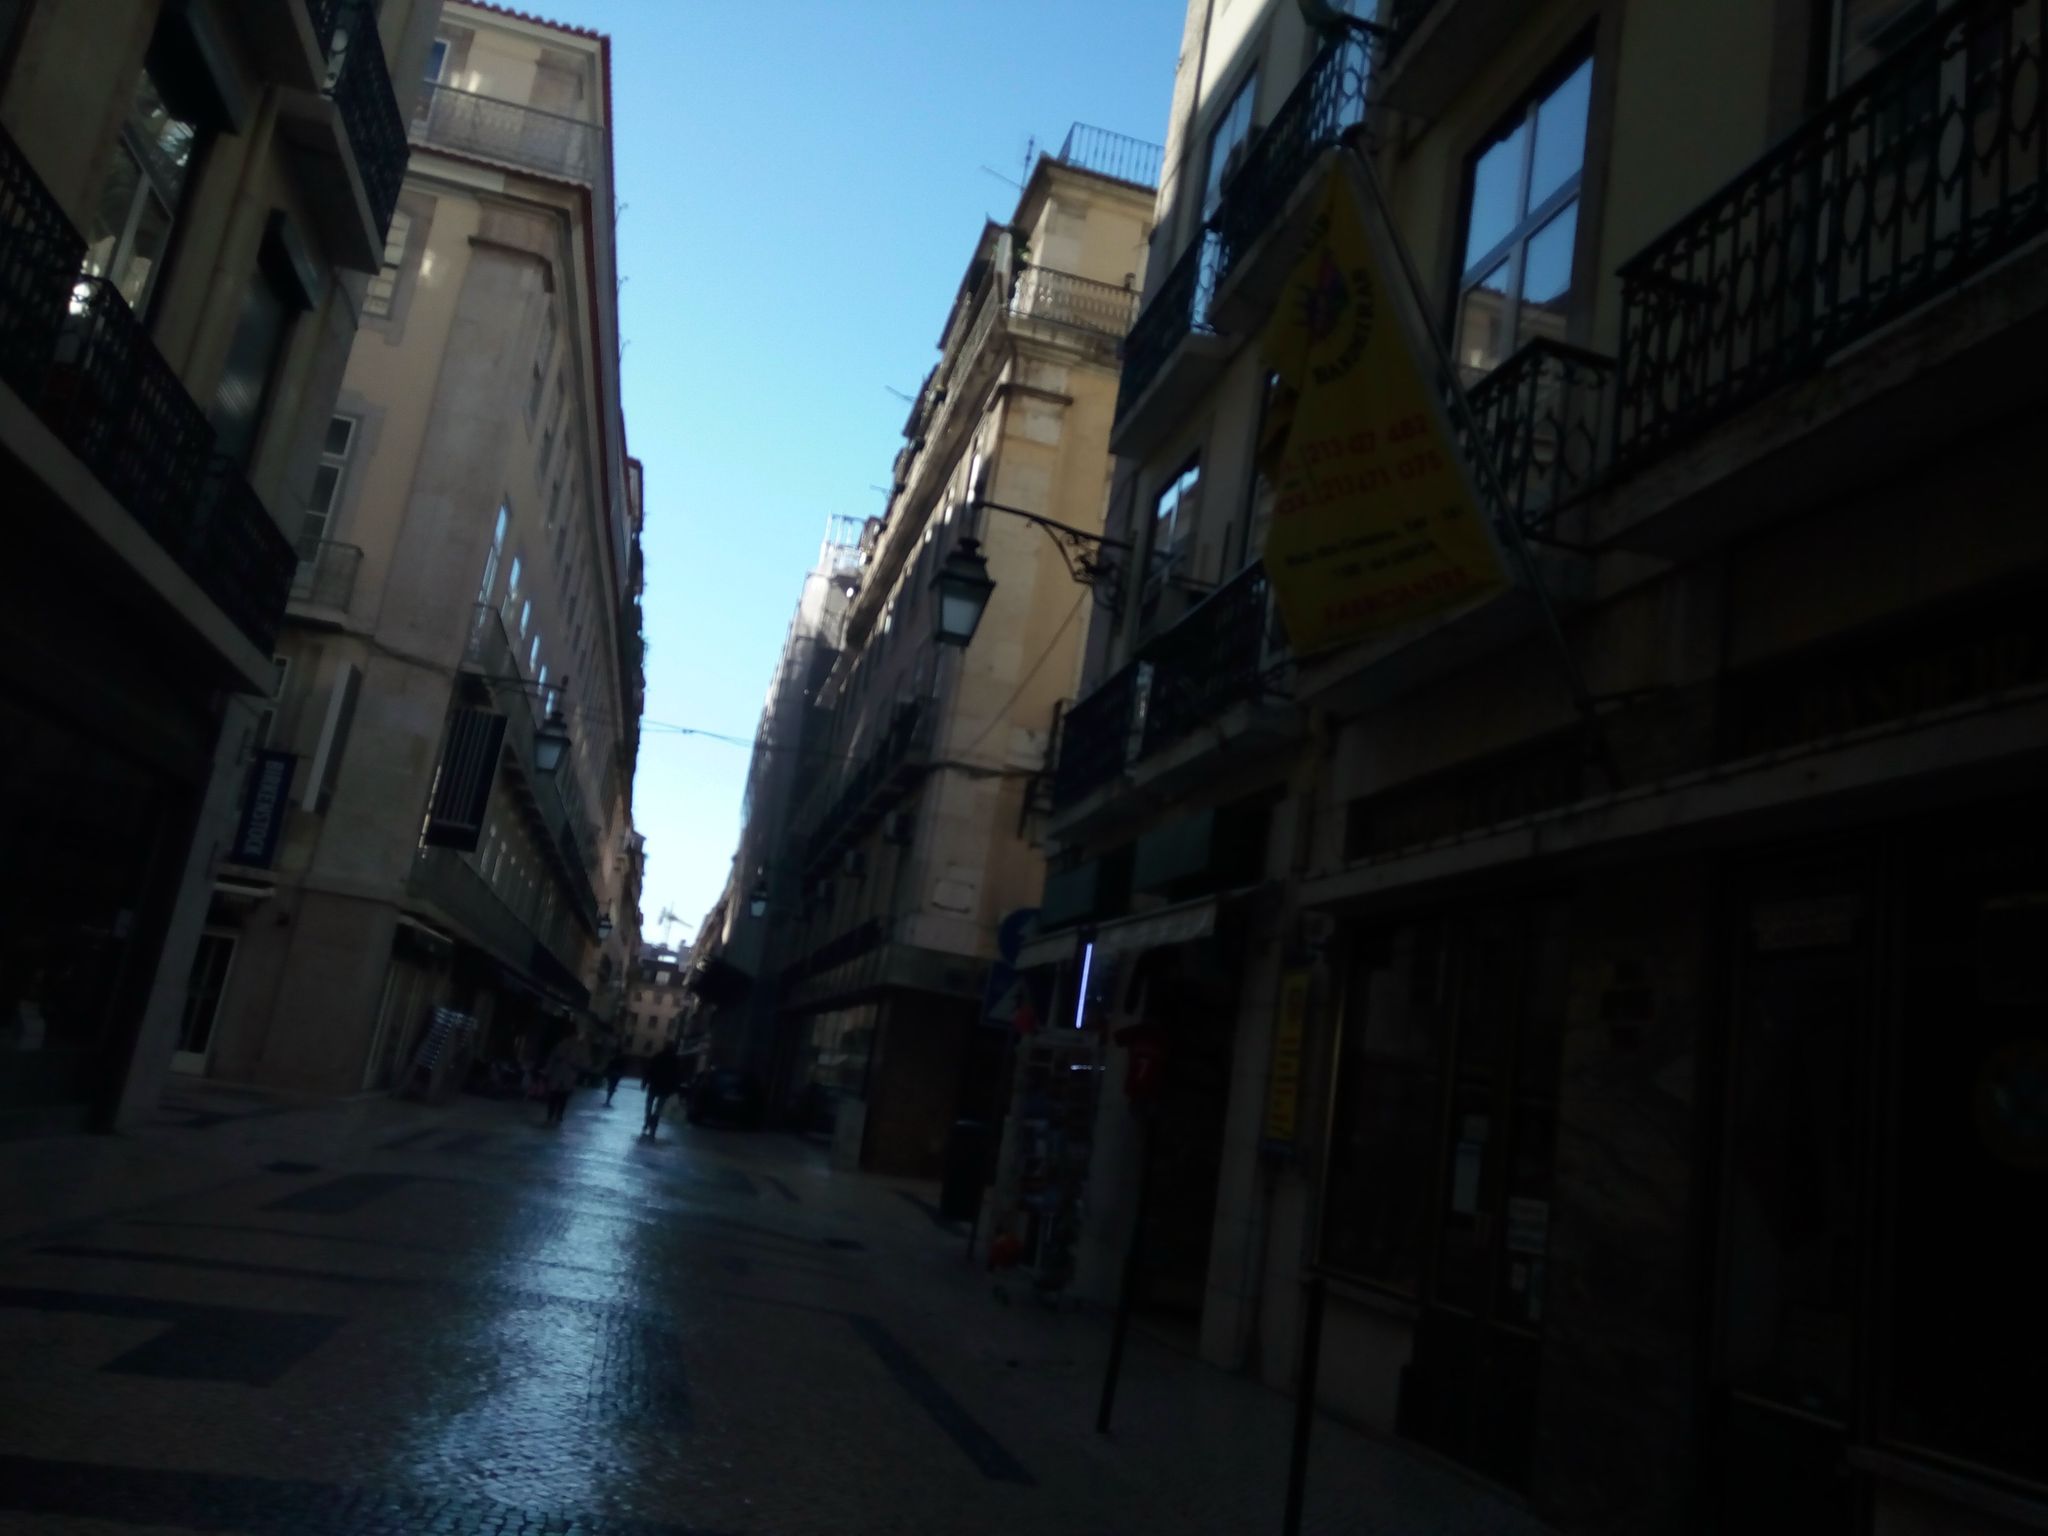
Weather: clear
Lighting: day
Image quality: good
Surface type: walking surface
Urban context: urban centre
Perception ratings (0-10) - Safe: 1.93, Lively: 8.79, Beautiful: 3.26, Boring: 3.68, Depressing: 3.88, Wealthy: 7.9